Question: In my App (multiplication game) I have an actvity that displays the user's answers to questions.
If the given answer is correct it is shown in green. If the answer is wrong it is shown in red and the correct answer is shown in green in the sub-item.
I want to be able to add an "x" symbol after the answer if it is wrong and a tick symbol if it is correct. (in the item)
Image of activity as it is currently:

Code from activity:
'''
public class RandomTestResults extends Activity {
// Set up variables
TextView scoreText;
String phrase;
@Override
protected void onCreate(Bundle savedInstanceState) {
super.onCreate(savedInstanceState);
setContentView(R.layout.testresults);
// List view to hold the test results
ListView itemList = (ListView) findViewById(R.id.lvRandomTestresults);
// getting data from the previous activity via intents
int[] results = getIntent().getIntArrayExtra("results");
String[] questions = getIntent().getStringArrayExtra("Questions");
int[] correctAnswer = getIntent().getIntArrayExtra("CorrectAnswer");
int score = getIntent().getIntExtra("score", 0);
// if else statements to determine what phrase to present to user
if (score <= 4) {
phrase = "Please try again! ";
} else if (score <= 6) {
phrase = "Good effort! ";
} else if (score <= 9) {
phrase = "Well done! ";
} else if (score == 10) {
phrase = "Perfect! ";
}
// Set text to tell user what they scored in test
scoreText = (TextView) findViewById(R.id.tvRandomTestresults);
scoreText.setText(phrase + "You got " + score + " correct out of 10!");
// ArrayList containing Hashmap
ArrayList<HashMap<String, String>> list = new ArrayList<HashMap<String, String>>();
// loop to give list view (10 items and sub items)
for (int i = 1; i <= 10; i++) {
// set userAnswer equal to correct place in results array
int userAnswer = results[i - 1];
// Setting expected answer to correct place in correctAnswer array
int expectedAnswer = correctAnswer[i - 1];
// Set string to present to user
String userString = questions[i - 1] + " " + userAnswer; // mybe
// change
// correct answer
String expectedString = "" + expectedAnswer;
// HashMap containing 2 strings
HashMap<String, String> map = new HashMap<String, String>();
// add strings to HashMap
map.put("user", userString);
map.put("expected", expectedString);
// add HashMap to list
list.add(map);
}
// Instantiate custom array adapter
MyArrayAdapter adapter = new MyArrayAdapter(
this.getApplicationContext(), R.layout.list_row, list,
questions, results);
// Set custom adapter to your ListView.
itemList.setAdapter(adapter);
}
/**
* Method that ensures user is returned
* to main menu when they press back button
*/
@Override
public void onBackPressed() {
Intent t = new Intent(this, Menu.class);
startActivity(t);
}
}
'''
Code from Adapter:
'''
public class MyArrayAdapter extends
ArrayAdapter<ArrayList<HashMap<String, String>>> {
Context mContext;
ArrayList<HashMap<String, String>> mQuestionArrayList;
int mLayoutResourceId;
String[] mQuestionsArray;
int[] mUsersAnswers;
/**
* Constructor with arguments
* @param context
* @param layoutResourceId
* @param questionsArrayList
* @param questionsArray
* @param usersAnswers
*/
public MyArrayAdapter(Context context, int layoutResourceId,
ArrayList<HashMap<String, String>> questionsArrayList,
String[] questionsArray, int[] usersAnswers) {
super(context, layoutResourceId);
mContext = context;
this.mQuestionArrayList = questionsArrayList;
this.mLayoutResourceId = layoutResourceId;
this.mQuestionsArray = questionsArray;
this.mUsersAnswers = usersAnswers;
}
/**
* Method that returns the size
* of the ArrayList
*/
@Override
public int getCount() {
return mQuestionArrayList.size();
}
/**
*
* Method that will get the view to display to user
*/
@Override
public View getView(int position, View row, ViewGroup parent) {
HashMap<String, String> question = mQuestionArrayList.get(position);
//set layout inflater equal to context
LayoutInflater inflater = LayoutInflater.from(mContext);
// Initialize the row layout by inflating the xml file list_row.
row = inflater.inflate(this.mLayoutResourceId, parent, false);
// Initialize TextViews defined in the list_row layout.
TextView questionTxtView = (TextView) row.findViewById(R.id.question);
TextView answerTxtView = (TextView) row.findViewById(R.id.answer);
TextView correctAnswerTxtView = (TextView) row
.findViewById(R.id.correct);
// Set text for each TextView
questionTxtView.setText(mQuestionsArray[position]);
answerTxtView.setText(String.valueOf(mUsersAnswers[position]));
correctAnswerTxtView.setText(question.get("expected").toString());
// Setting colour of the user answer dependent on if its correct
if (mUsersAnswers[position] != Integer.parseInt(question
.get("expected").toString())){
answerTxtView.setTextColor(Color.RED);
correctAnswerTxtView.setVisibility(View.VISIBLE);
}
else{
answerTxtView.setTextColor(Color.GREEN);
correctAnswerTxtView.setVisibility(View.GONE);
}
return row;
}
}
'''
Two Corresponding XML's:
TestResults:
'''
<?xml version="1.0" encoding="utf-8"?>
<LinearLayout xmlns:android="http://schemas.android.com/apk/res/android"
android:layout_width="match_parent"
android:layout_height="match_parent"
android:orientation="vertical" >
<TextView
android:id="@+id/tvRandomTestresults"
android:layout_width="wrap_content"
android:layout_height="wrap_content">
</TextView>
<ListView
android:id="@+id/lvRandomTestresults"
android:layout_width="wrap_content"
android:layout_height="wrap_content" >
</ListView>
</LinearLayout>
'''
List_Row:
'''
<?xml version="1.0" encoding="utf-8"?>
<LinearLayout
android:id="@+id/list_row.xml"
xmlns:android="http://schemas.android.com/apk/res/android"
android:layout_width="match_parent"
android:layout_height="wrap_content"
android:orientation="vertical">
<LinearLayout
android:id="@+id/questionLayout"
android:layout_width="match_parent"
android:layout_height="wrap_content"
android:orientation="horizontal" >
<TextView
android:id="@+id/question"
android:layout_width="wrap_content"
android:layout_height="wrap_content"
android:textColor="#000000"
android:paddingLeft="10dp"
android:paddingTop="2dp"
android:paddingBottom="2dp"/>
<TextView
android:id="@+id/answer"
android:layout_width="wrap_content"
android:layout_height="wrap_content"
android:textColor="#000000"
android:paddingLeft="10dp"
android:paddingTop="2dp"
android:paddingBottom="2dp"/>
</LinearLayout>
<TextView
android:id="@+id/correct"
android:layout_width="match_parent"
android:layout_height="wrap_content"
android:textColor="#00FF00"
android:paddingLeft="10dp"
android:paddingTop="2dp"
android:paddingBottom="2dp"/>
</LinearLayout>
'''
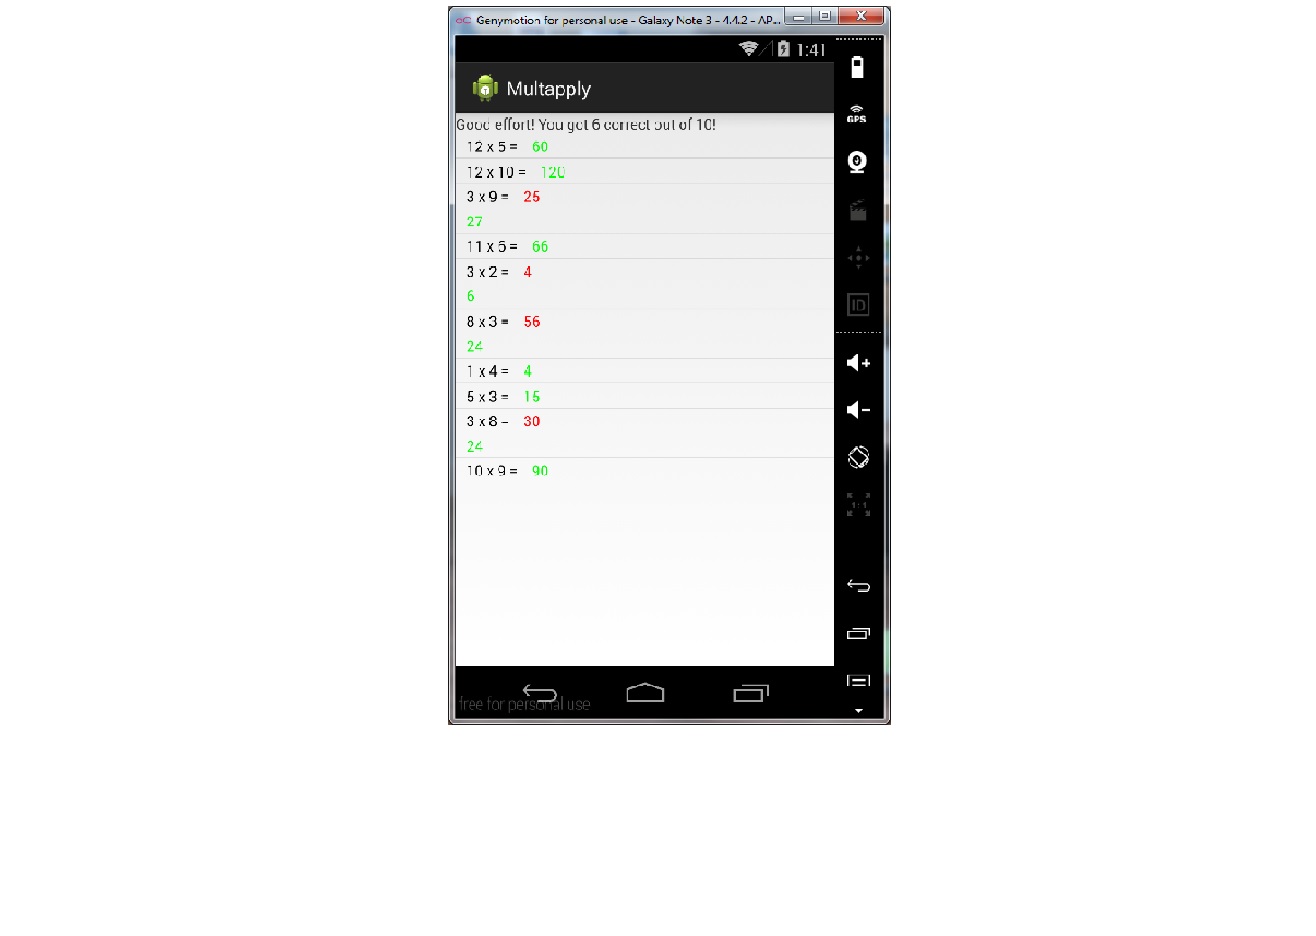
Answer: Add ImageView:
'''
<LinearLayout
android:id="@+id/questionLayout"
android:layout_width="match_parent"
android:layout_height="wrap_content"
android:orientation="horizontal" >
<TextView
android:id="@+id/question"
android:layout_width="wrap_content"
android:layout_height="wrap_content"
android:textColor="#000000"
android:paddingLeft="10dp"
android:paddingTop="2dp"
android:paddingBottom="2dp"/>
<TextView
android:id="@+id/answer"
android:layout_width="wrap_content"
android:layout_height="wrap_content"
android:textColor="#000000"
android:paddingLeft="10dp"
android:paddingTop="2dp"
android:paddingBottom="2dp"/>
<ImageView
android:id="@+id/imgResult"
android:layout_width="wrap_content"
android:layout_height="wrap_content"
android:content_decription="@null"
android:src="@drawable/ic_incorrect"
android:paddingLeft="10dp"
android:paddingTop="2dp"
android:paddingBottom="2dp"/>
</LinearLayout>
<TextView
android:id="@+id/correct"
android:layout_width="match_parent"
android:layout_height="wrap_content"
android:textColor="#00FF00"
android:paddingLeft="10dp"
android:paddingTop="2dp"
android:paddingBottom="2dp"/>
'''
getView() in adapter:
'''
@Override
public View getView(int position, View row, ViewGroup parent) {
HashMap<String, String> question = mQuestionArrayList.get(position);
//set layout inflater equal to context
LayoutInflater inflater = LayoutInflater.from(mContext);
// Initialize the row layout by inflating the xml file list_row.
row = inflater.inflate(this.mLayoutResourceId, parent, false);
// Initialize TextViews defined in the list_row layout.
TextView questionTxtView = (TextView) row.findViewById(R.id.question);
TextView answerTxtView = (TextView) row.findViewById(R.id.answer);
ImageView imgResult = (ImageView) row.findViewById(R.id.imgResult);
TextView correctAnswerTxtView = (TextView) row
.findViewById(R.id.correct);
// Set text for each TextView
questionTxtView.setText(mQuestionsArray[position]);
answerTxtView.setText(String.valueOf(mUsersAnswers[position]));
correctAnswerTxtView.setText(question.get("expected").toString());
// Setting colour of the user answer dependent on if its correct
if (mUsersAnswers[position] != Integer.parseInt(question
.get("expected").toString())){
answerTxtView.setTextColor(Color.RED);
correctAnswerTxtView.setVisibility(View.VISIBLE);
imgResult.setImageResource(R.drawable.ic_incorrect);
}
else{
answerTxtView.setTextColor(Color.GREEN);
correctAnswerTxtView.setVisibility(View.GONE);
imgResult.setImageResource(R.drawable.ic_correct);
}
return row;
}
'''